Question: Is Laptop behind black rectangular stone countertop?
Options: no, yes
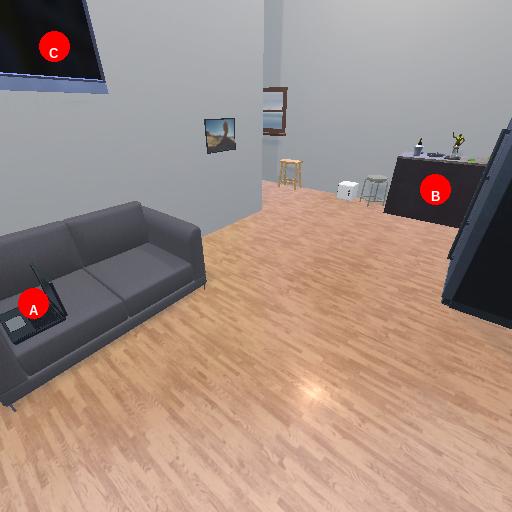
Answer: no